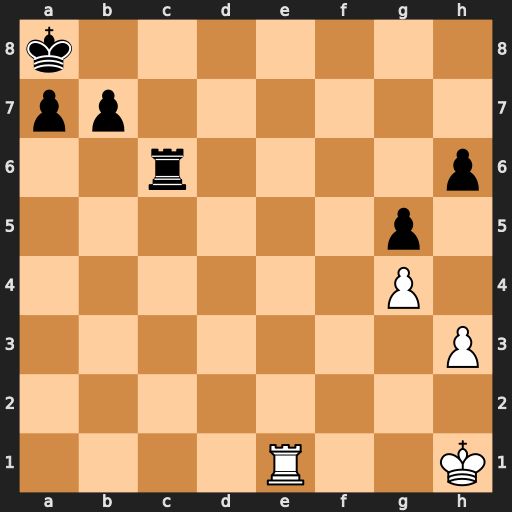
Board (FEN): k7/pp6/2r4p/6p1/6P1/7P/8/4R2K
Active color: w
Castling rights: -
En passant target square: -
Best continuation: Re8+ Rc8 Rxc8#